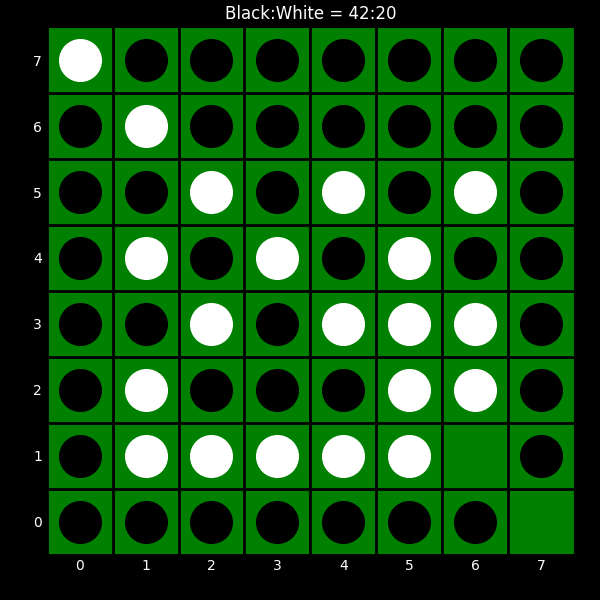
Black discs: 42
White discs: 20